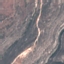
Label: HerbaceousVegetation